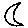
Label: moon